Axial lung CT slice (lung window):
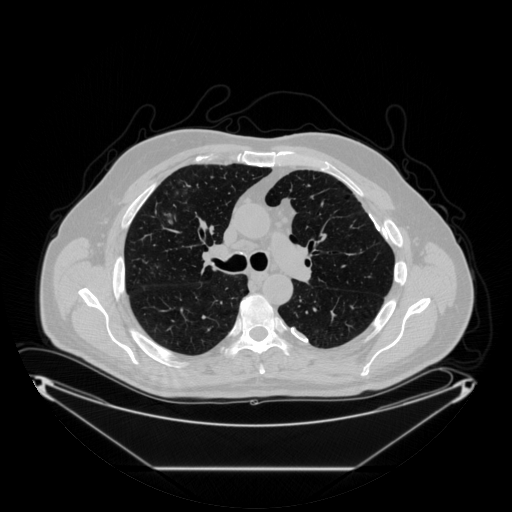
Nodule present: yes
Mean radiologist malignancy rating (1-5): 3.667